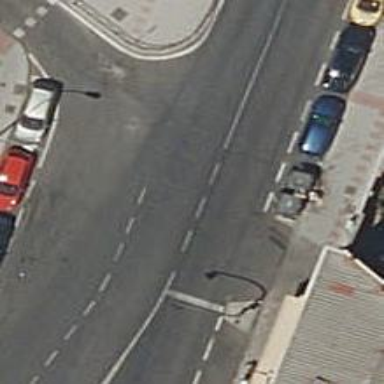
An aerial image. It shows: Road with traffic signals.